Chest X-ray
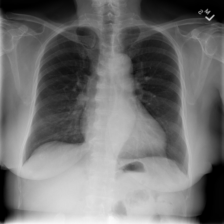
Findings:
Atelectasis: negative
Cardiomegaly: negative
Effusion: negative
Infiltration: negative
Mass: negative
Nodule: negative
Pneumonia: negative
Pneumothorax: negative
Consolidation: negative
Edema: negative
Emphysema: negative
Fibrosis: negative
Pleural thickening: negative
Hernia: negative